Question:
here is my list view. I want to add one common image to all items. How to add common icon/image in this every item in the list. i have gone through many tutorials. Please someone help me.
sorry for asking the same question again friends.
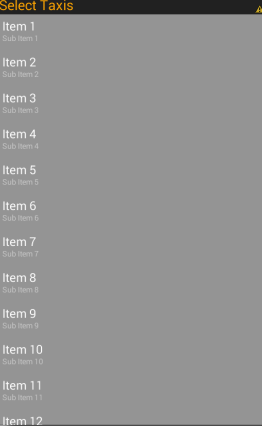
Answer: If you want to add an Image to each of your listitems, you will need a for your items and a .
Code example:
'''
ArrayList<YourItem> items = new ArrayList<YourItem>();
items.add(new YourItem(R.drawable.image, "Yourtext");
// add more items...
YourCustomAdapter adapter = ne YourCustomAdapter(this, R.layout.custom_list_item, items);
ListView.setAdapter(adapter);
'''
Here is a
<URL>
In the full example it is explained in detail how to create the custom-adapter and the custom-layout.